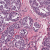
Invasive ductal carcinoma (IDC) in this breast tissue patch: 0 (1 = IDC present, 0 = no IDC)